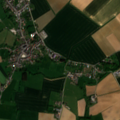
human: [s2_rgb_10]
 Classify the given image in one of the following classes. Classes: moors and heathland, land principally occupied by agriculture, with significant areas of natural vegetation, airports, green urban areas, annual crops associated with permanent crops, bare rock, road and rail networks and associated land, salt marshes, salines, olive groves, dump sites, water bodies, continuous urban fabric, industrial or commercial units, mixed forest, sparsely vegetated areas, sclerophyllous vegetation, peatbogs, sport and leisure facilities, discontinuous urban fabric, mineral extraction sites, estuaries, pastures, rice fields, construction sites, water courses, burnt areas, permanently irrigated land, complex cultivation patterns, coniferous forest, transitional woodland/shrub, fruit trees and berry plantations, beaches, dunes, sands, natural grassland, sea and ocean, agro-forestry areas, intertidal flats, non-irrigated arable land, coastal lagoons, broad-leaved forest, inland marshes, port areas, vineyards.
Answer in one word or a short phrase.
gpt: discontinuous urban fabric, non-irrigated arable land, pastures, complex cultivation patterns